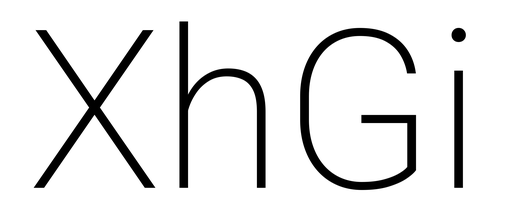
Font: Roboto_ExtraLight